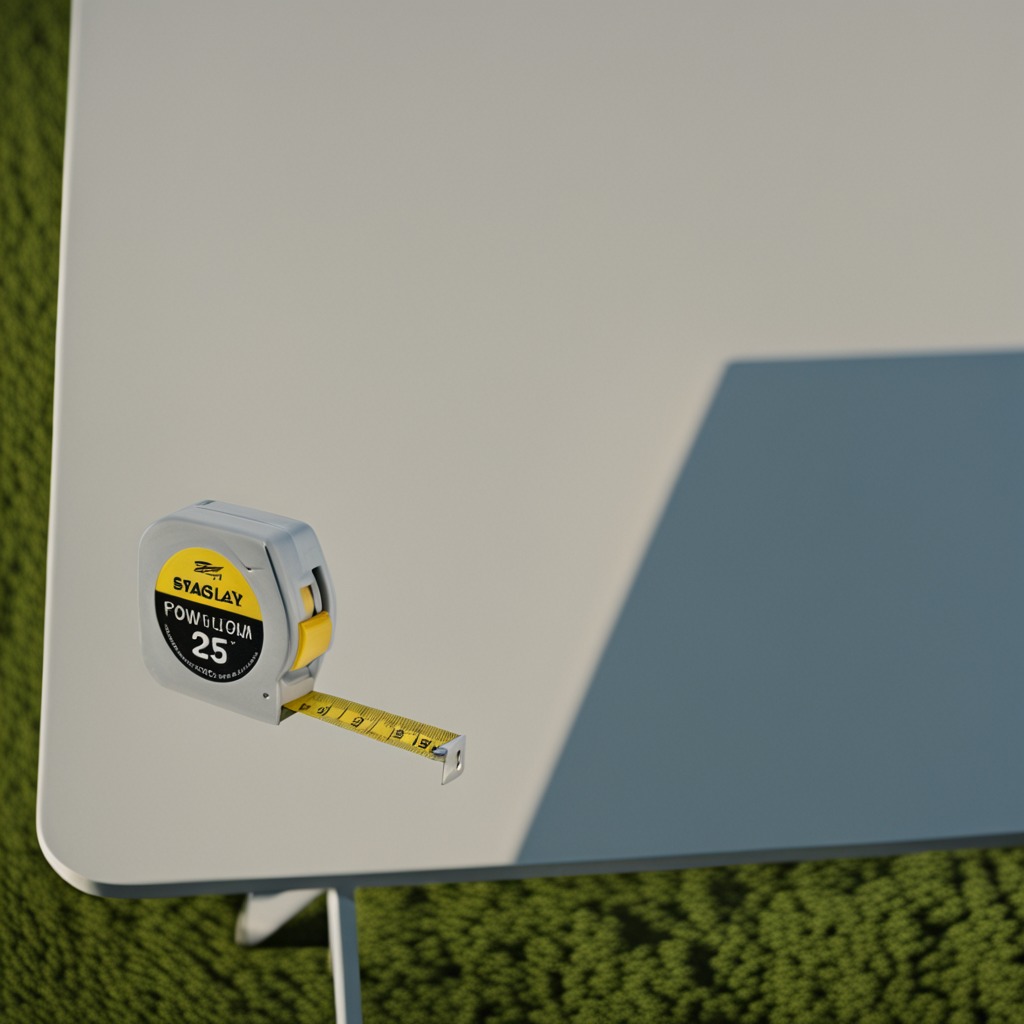
A measuring tape is lying on a clean utility table in a temporary outdoor tool station afternoon light present textured surface